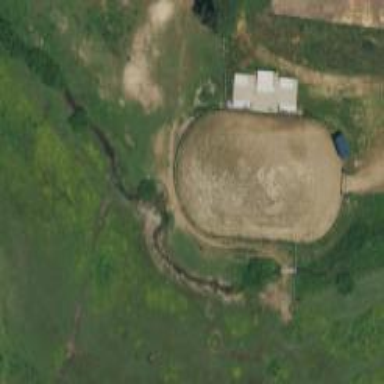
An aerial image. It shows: Equestrian pitch used for leisure and sports activities.